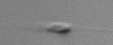
Label: flagellate_morphotype3